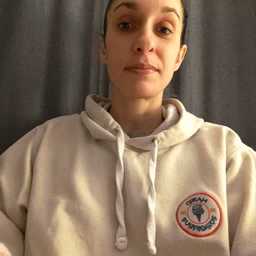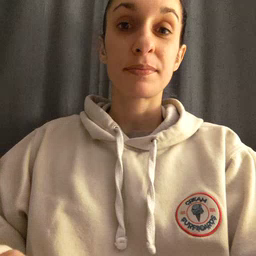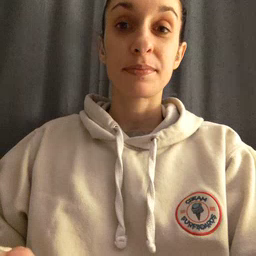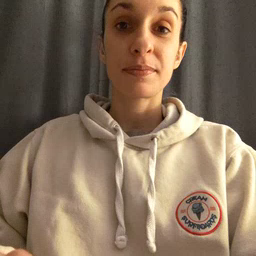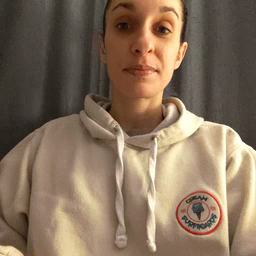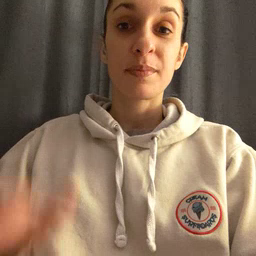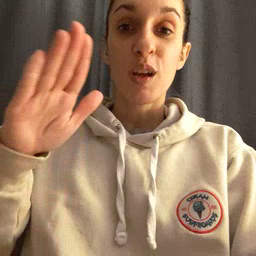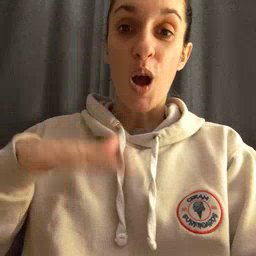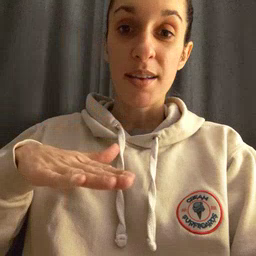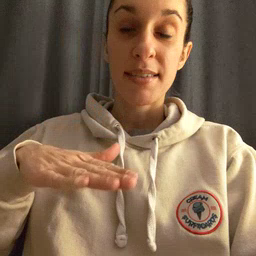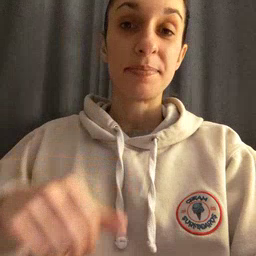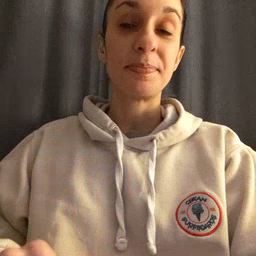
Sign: on